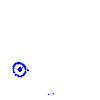
Particle: proton